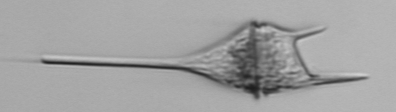
Label: Tripos_lineatus